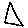
Label: triangle